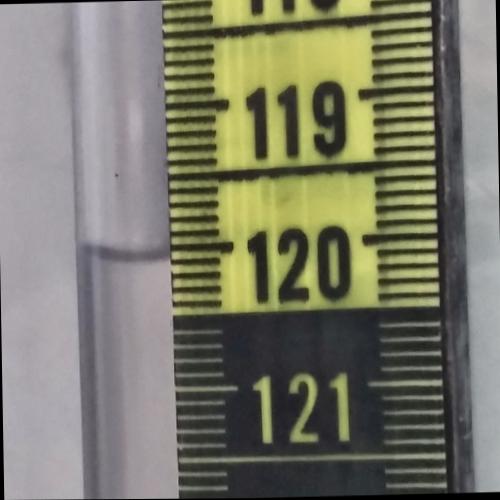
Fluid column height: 120.1 cm